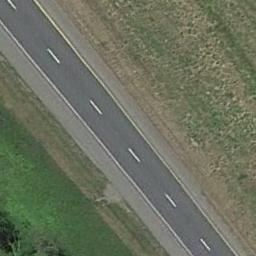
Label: freeway